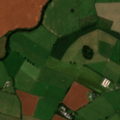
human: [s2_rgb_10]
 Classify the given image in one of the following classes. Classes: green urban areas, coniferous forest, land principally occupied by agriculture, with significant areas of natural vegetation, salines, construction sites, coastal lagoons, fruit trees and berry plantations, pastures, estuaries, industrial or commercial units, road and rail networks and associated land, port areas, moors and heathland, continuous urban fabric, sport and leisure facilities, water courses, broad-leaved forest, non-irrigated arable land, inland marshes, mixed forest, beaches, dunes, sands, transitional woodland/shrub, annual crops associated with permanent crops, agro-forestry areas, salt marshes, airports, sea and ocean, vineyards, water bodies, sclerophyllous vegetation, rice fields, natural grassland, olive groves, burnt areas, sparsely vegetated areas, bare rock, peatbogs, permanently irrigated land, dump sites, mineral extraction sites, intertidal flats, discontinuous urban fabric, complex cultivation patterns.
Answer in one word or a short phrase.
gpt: non-irrigated arable land, pastures